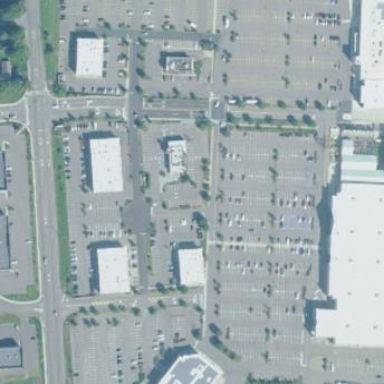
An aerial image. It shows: Retail area.